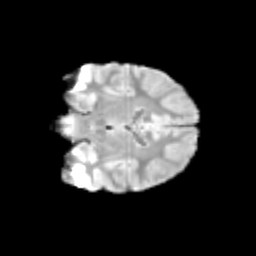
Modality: T2w
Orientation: coronal
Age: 11
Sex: male
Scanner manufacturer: siemens
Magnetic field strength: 3 T
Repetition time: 3.8 s
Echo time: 0.07 s